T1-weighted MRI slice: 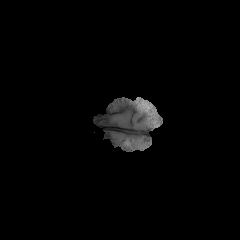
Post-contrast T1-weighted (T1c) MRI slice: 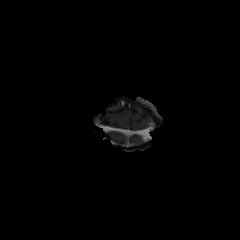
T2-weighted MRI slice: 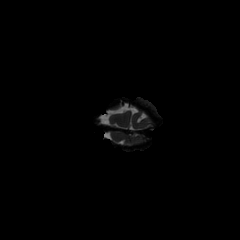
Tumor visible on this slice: no